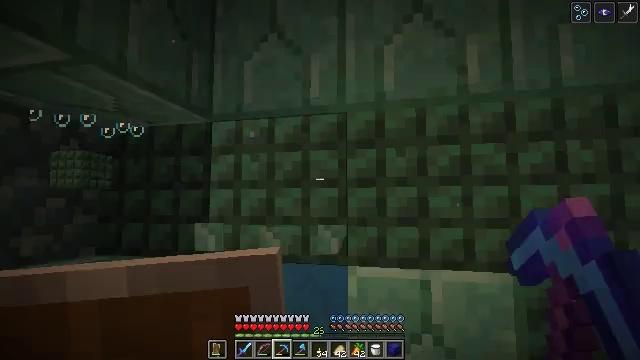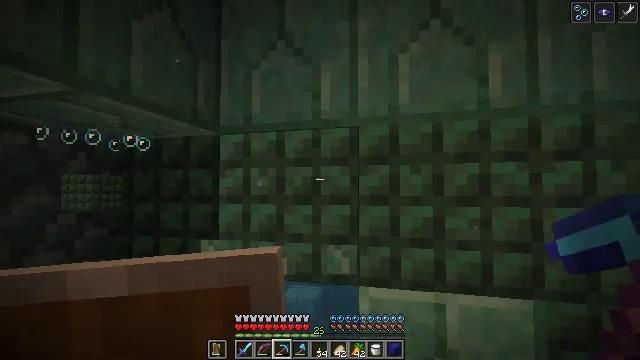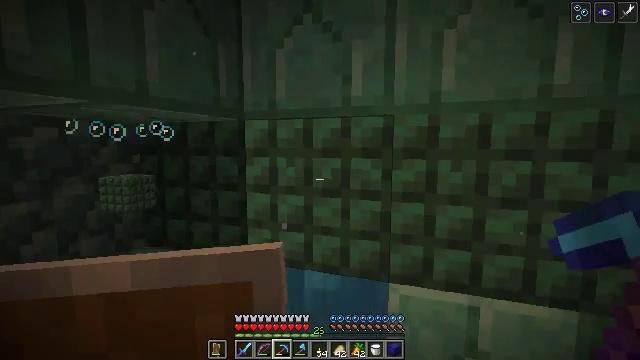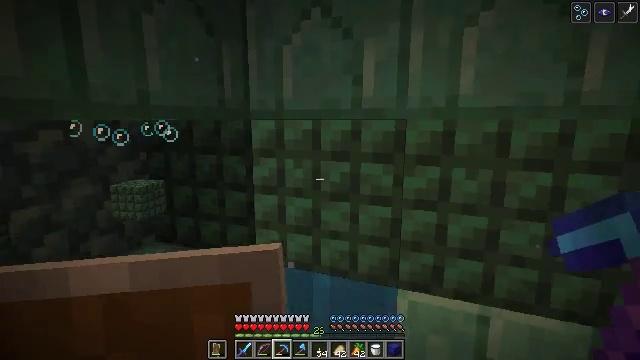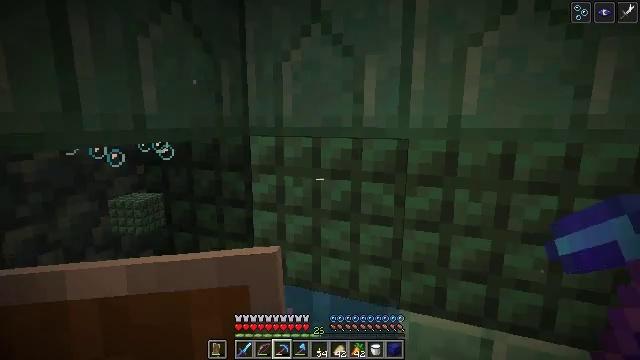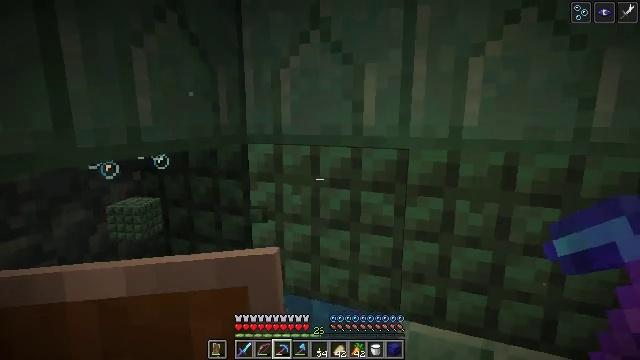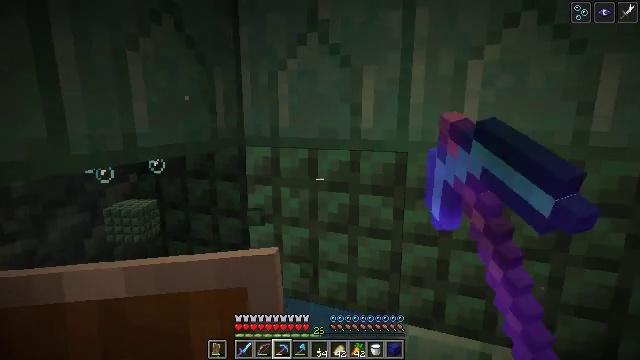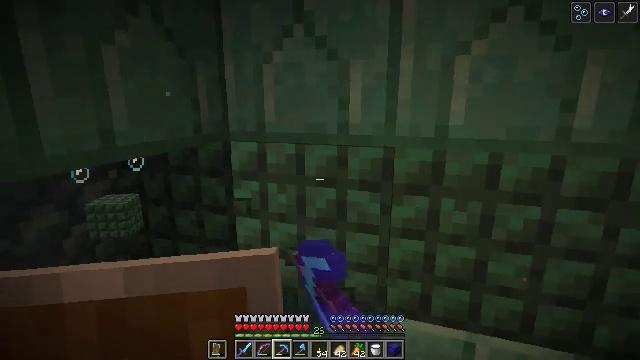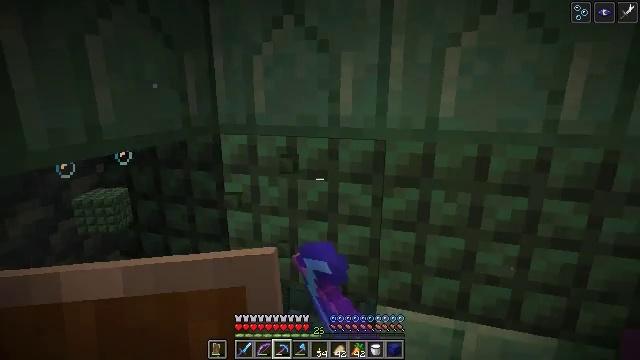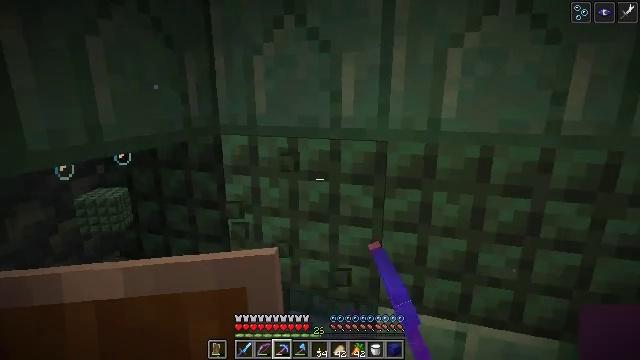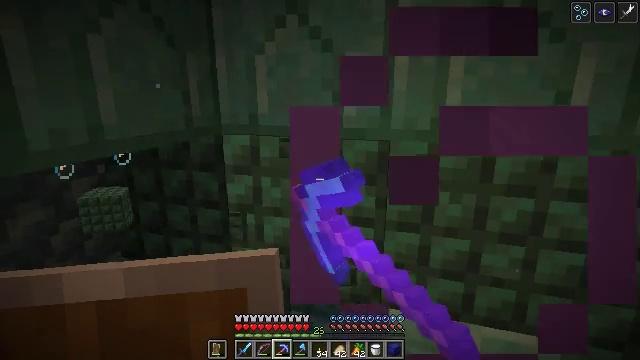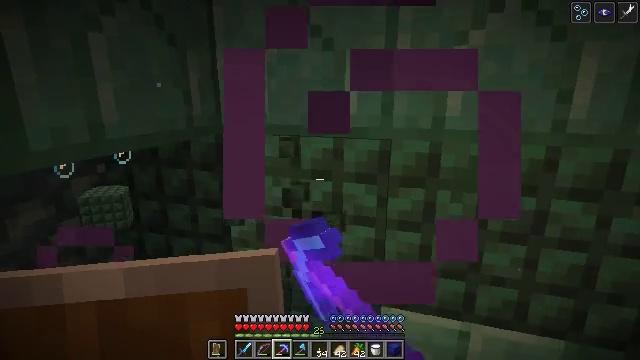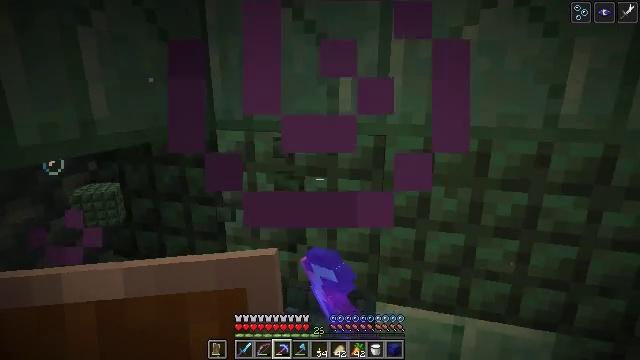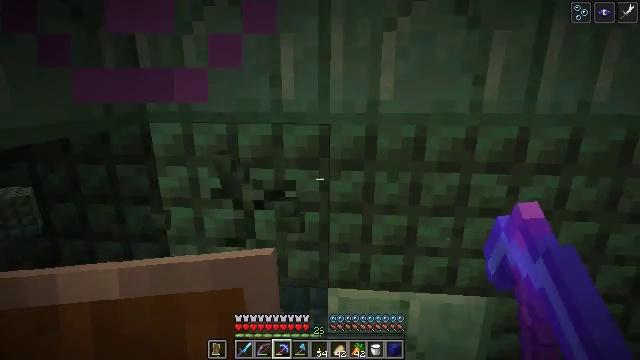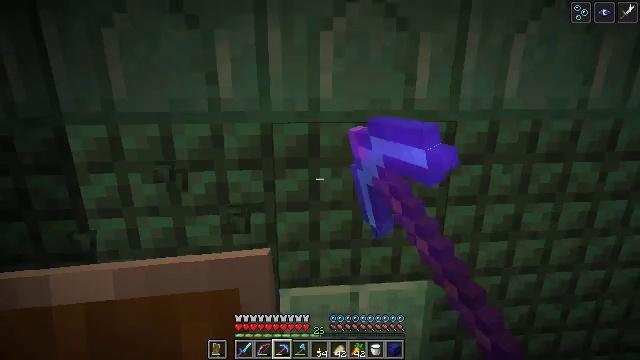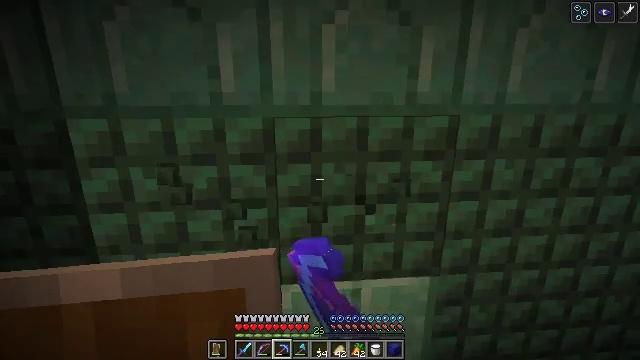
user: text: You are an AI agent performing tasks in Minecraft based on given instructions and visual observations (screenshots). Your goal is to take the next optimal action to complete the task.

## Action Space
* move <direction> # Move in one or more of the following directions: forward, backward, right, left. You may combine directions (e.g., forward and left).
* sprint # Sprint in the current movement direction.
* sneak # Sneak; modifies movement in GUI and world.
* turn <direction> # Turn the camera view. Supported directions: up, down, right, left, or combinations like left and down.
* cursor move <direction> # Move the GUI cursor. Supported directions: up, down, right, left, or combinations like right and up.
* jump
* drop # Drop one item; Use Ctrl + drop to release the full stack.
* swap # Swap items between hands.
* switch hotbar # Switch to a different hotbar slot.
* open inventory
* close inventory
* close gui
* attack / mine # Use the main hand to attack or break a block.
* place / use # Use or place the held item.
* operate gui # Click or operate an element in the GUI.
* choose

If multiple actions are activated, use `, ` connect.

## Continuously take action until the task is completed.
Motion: motion action
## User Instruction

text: Dig the underwater dark prismarine.
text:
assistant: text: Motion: move forward, turn left and down, jump
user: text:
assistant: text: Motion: turn left and down
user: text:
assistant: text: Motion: turn left and down
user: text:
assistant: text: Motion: no_op
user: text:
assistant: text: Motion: attack / mine
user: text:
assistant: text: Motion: attack / mine
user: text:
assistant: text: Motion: turn right and down, attack / mine
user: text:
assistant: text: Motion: turn right and down, attack / mine
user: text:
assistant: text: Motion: attack / mine
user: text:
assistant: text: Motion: attack / mine
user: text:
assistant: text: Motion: attack / mine
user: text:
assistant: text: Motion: turn right, attack / mine
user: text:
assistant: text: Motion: turn right and down, attack / mine
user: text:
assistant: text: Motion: turn right, attack / mine
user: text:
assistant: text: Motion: attack / mine
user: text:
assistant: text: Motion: attack / mine
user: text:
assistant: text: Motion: attack / mine
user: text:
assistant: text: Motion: attack / mine
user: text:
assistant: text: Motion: attack / mine
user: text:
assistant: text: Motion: attack / mine
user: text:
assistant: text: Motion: attack / mine
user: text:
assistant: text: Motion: attack / mine
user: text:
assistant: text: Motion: attack / mine
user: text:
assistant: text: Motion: attack / mine
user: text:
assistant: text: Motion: attack / mine
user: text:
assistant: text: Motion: attack / mine
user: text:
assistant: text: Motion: turn left and up, attack / mine
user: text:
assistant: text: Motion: attack / mine
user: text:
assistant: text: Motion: attack / mine
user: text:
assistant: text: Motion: attack / mine